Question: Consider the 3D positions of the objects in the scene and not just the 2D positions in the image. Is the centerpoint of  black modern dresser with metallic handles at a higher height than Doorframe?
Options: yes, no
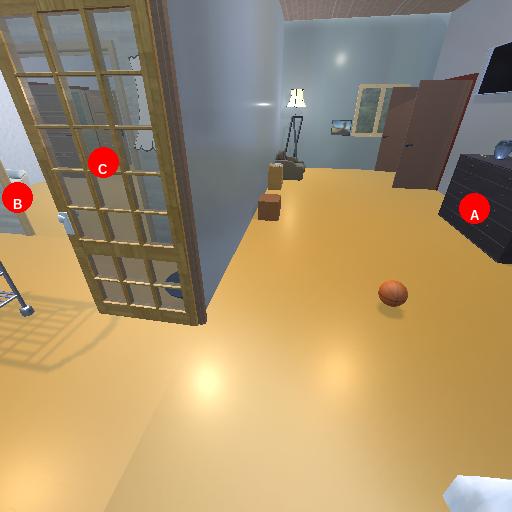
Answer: yes